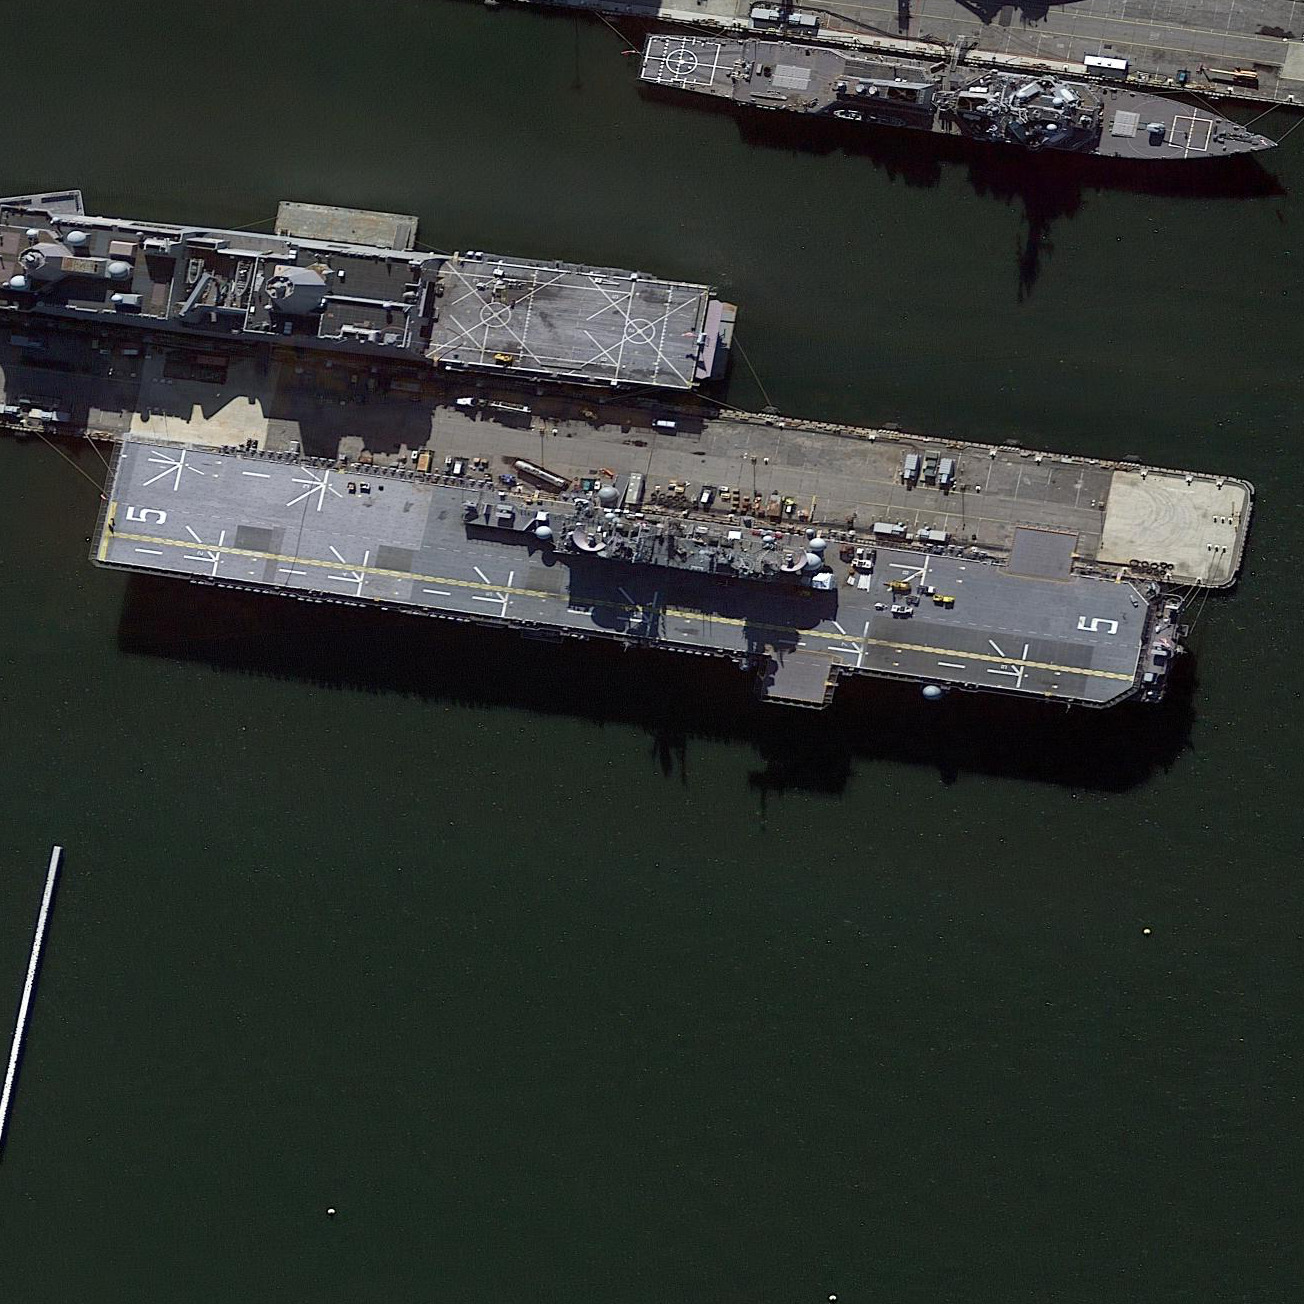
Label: assault